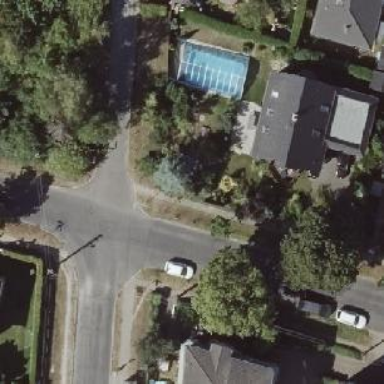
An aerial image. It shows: Residential road with separate asphalt sidewalk.